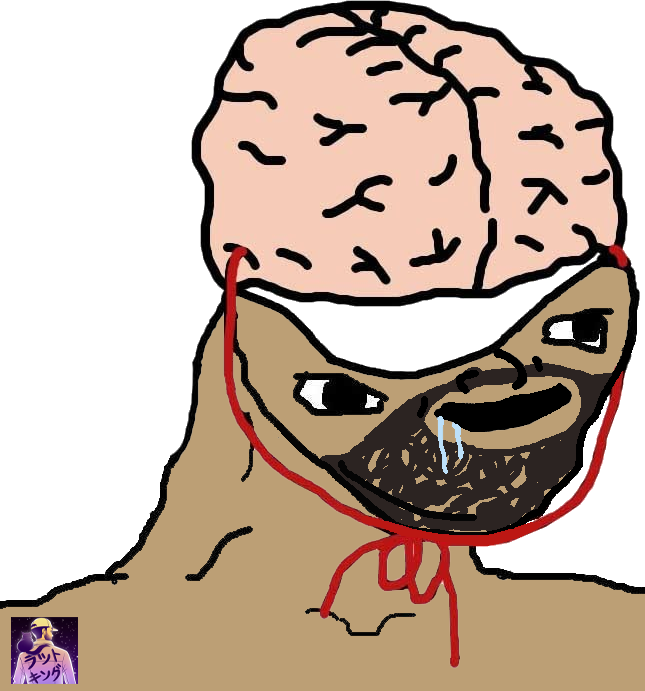
Label: 5_Brainlet